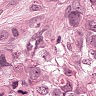
Metastatic tissue present: yes